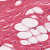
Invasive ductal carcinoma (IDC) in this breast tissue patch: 0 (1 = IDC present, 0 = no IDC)